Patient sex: M
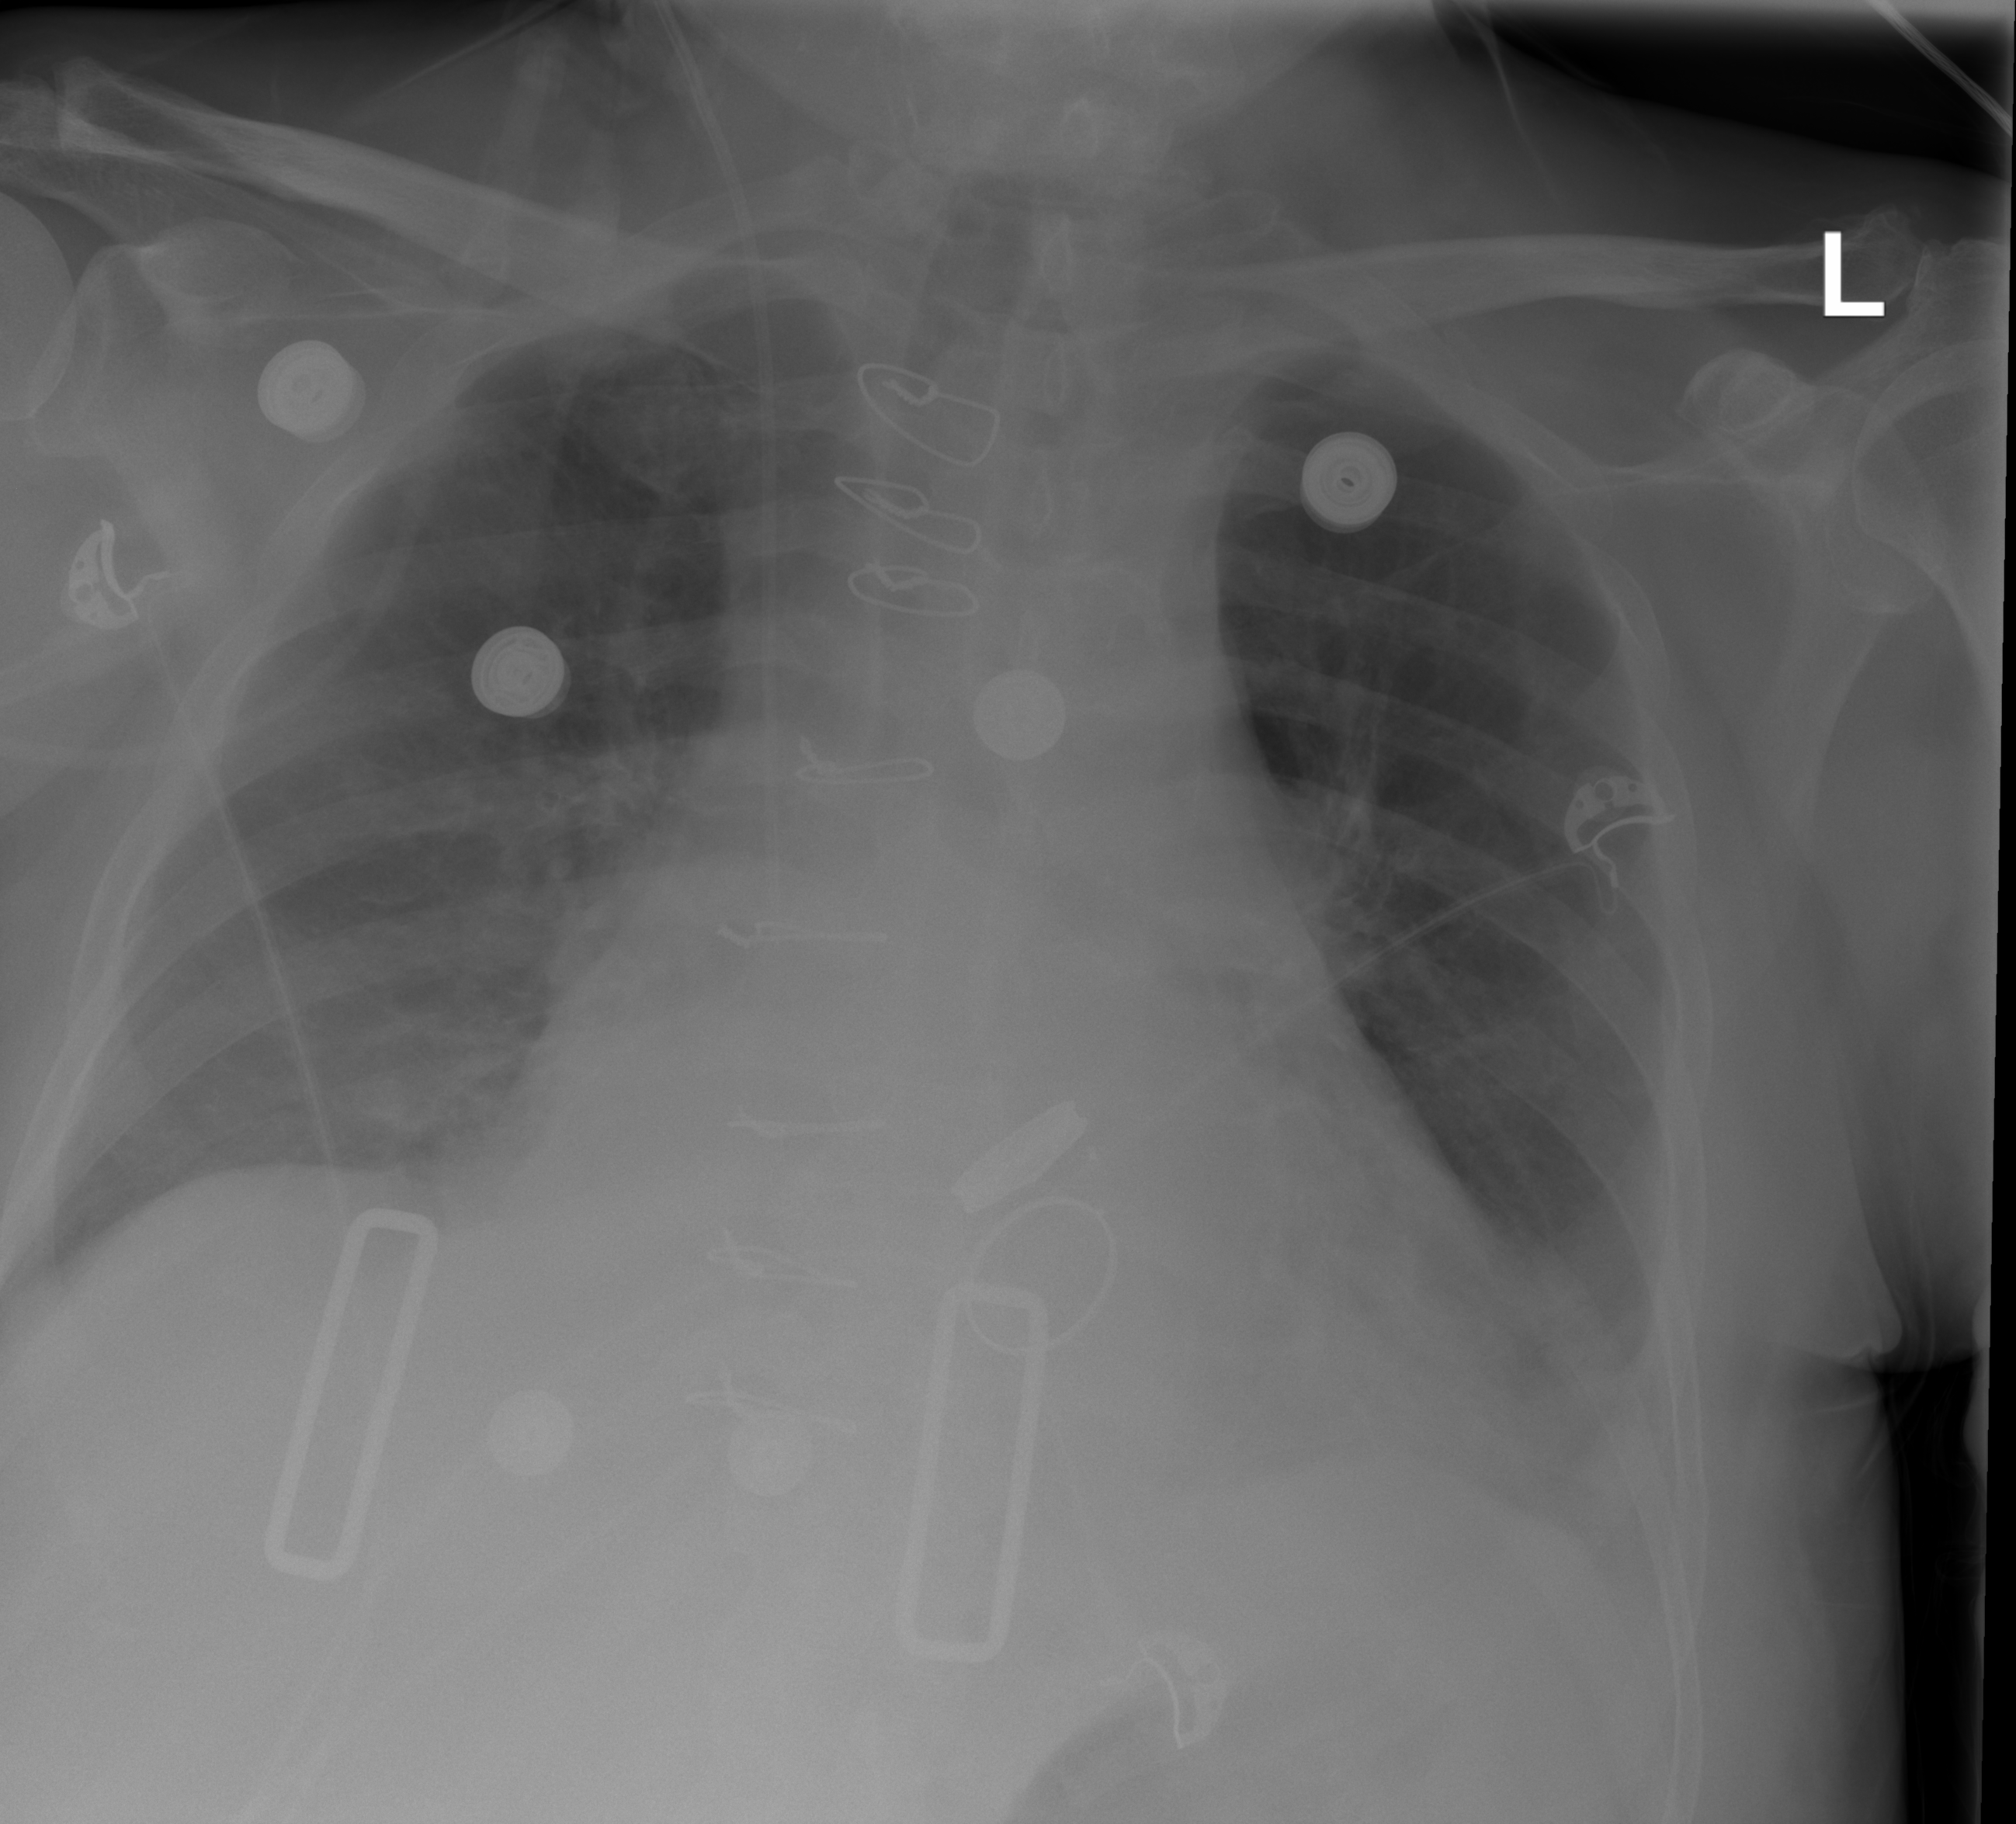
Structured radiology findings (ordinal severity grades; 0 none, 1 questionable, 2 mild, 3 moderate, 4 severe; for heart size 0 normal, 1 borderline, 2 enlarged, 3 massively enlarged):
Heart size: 2
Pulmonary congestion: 0
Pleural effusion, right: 2
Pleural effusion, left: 2
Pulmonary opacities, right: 0
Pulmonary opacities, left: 0
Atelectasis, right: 2
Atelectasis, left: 2